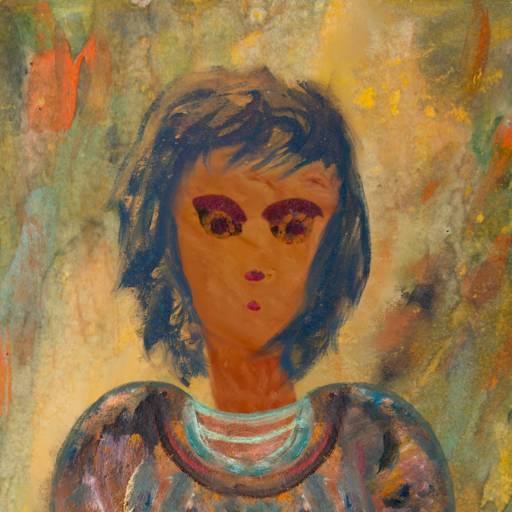
Background: Comrade, Head And Neck Front: Pious_Lady, Face Front: Doll, Bust: Boggyland, Hair Front: InTheSun, Head Accessory: Blank, Second Necklace: Blank, Necklace: Blank, Baby: Blank